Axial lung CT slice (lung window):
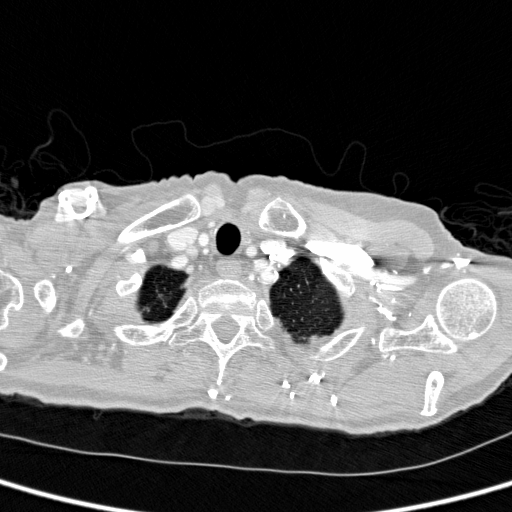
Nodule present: no